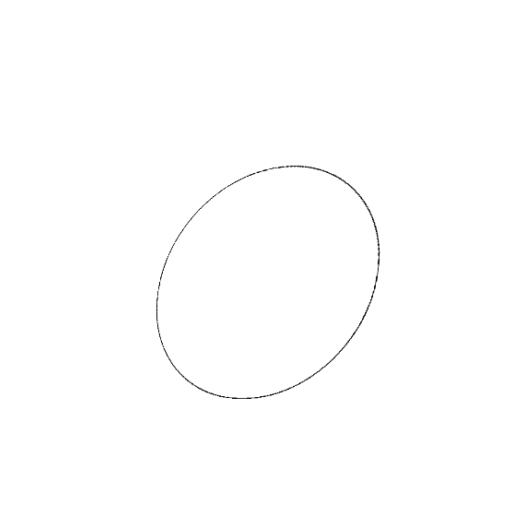
Crossing number: 0